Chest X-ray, PA view. Patient: 47 years old, sex M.
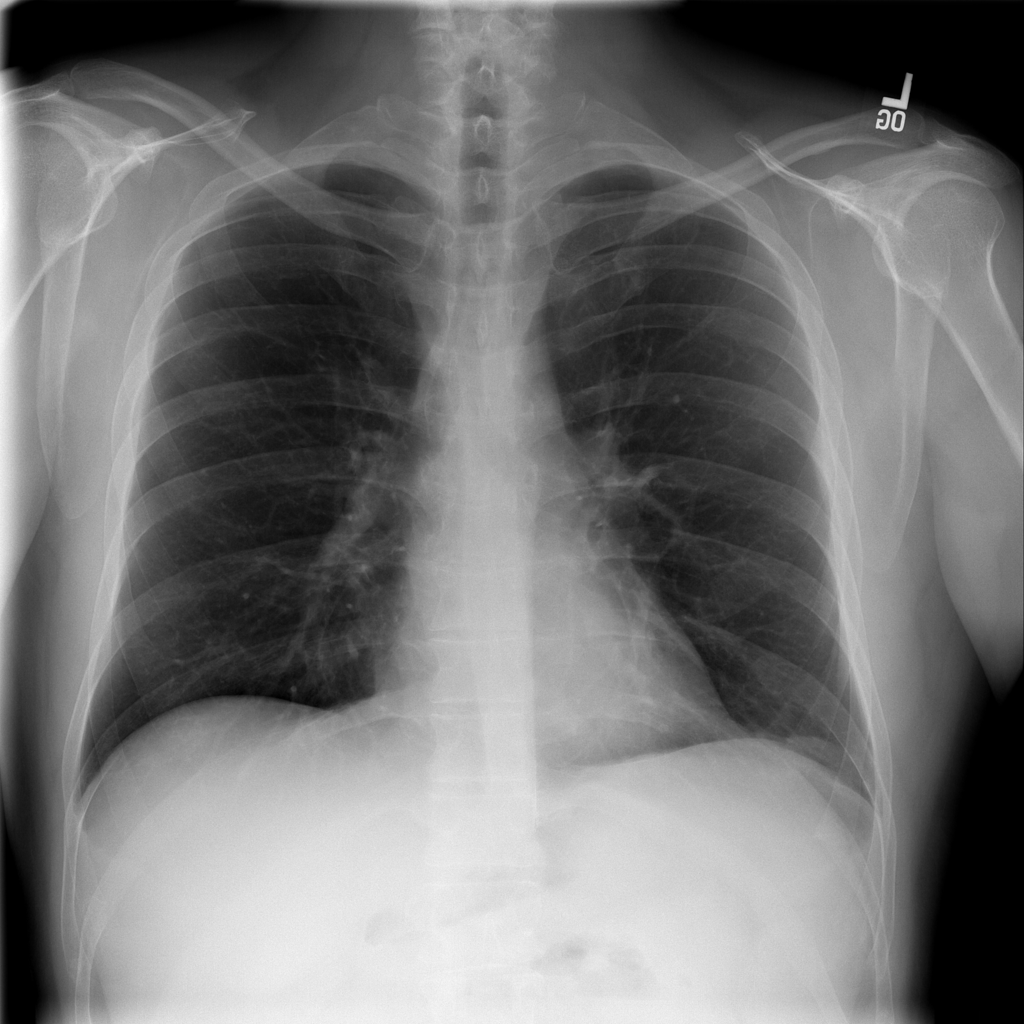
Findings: No Finding